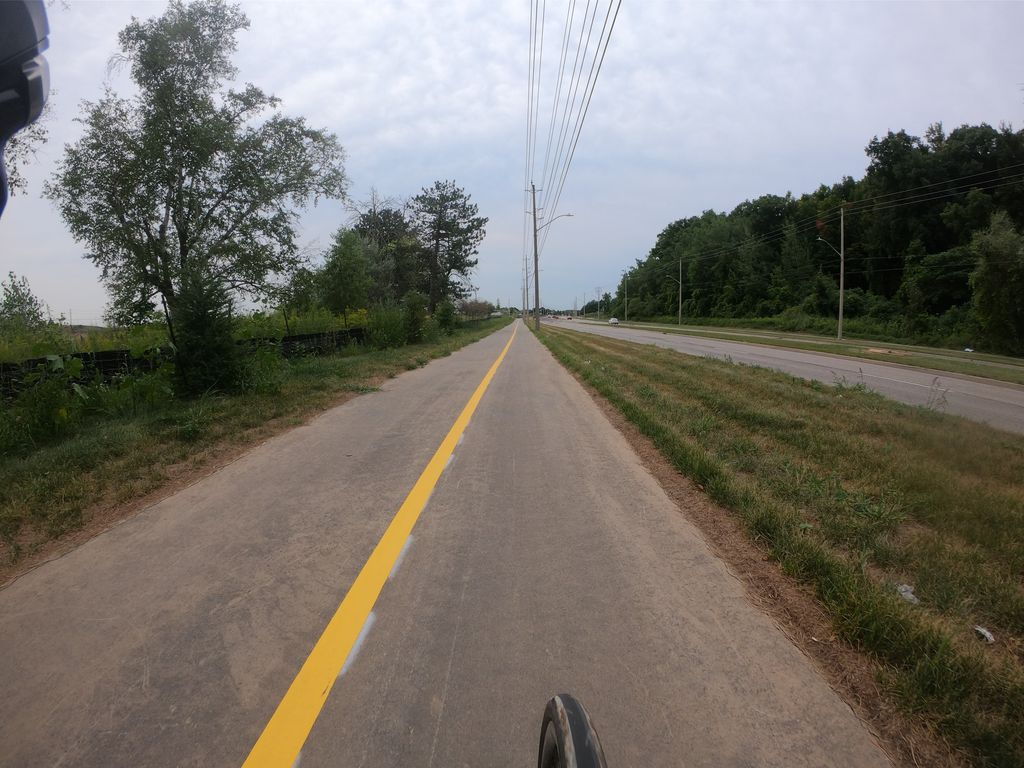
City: kitchener-waterloo